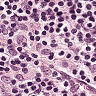
Metastatic tissue present: no